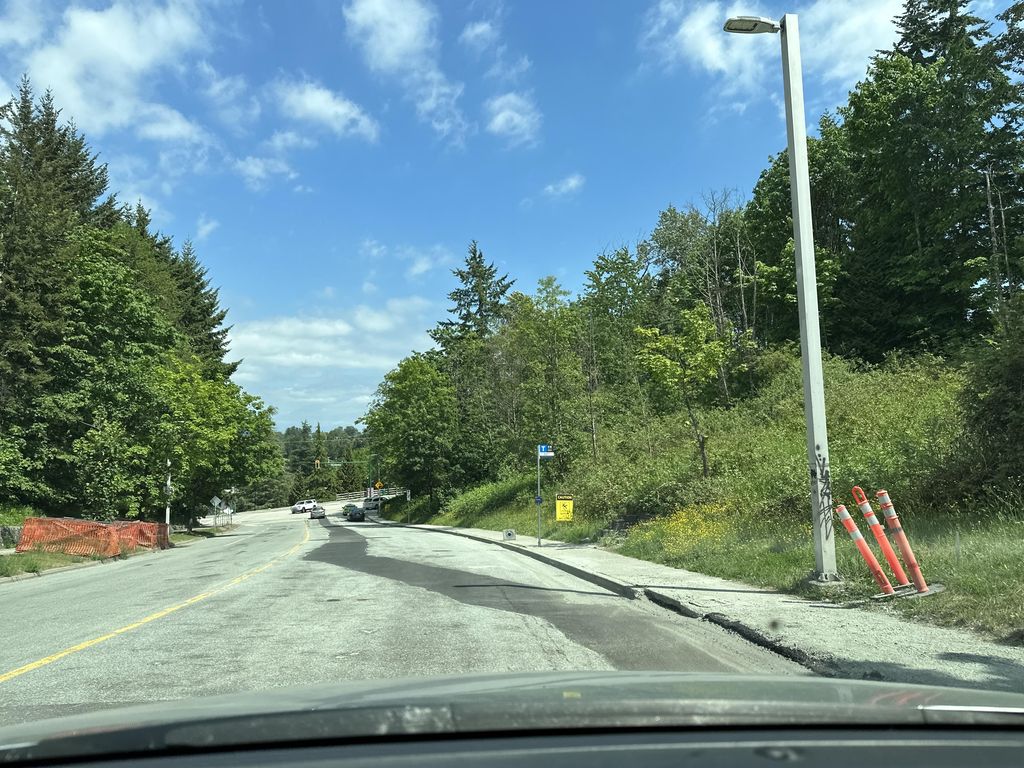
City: vancouver